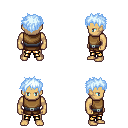
a pixel art fantasy rpg character, male body template, human, tanned skin, leather chest armor, gold greaves, white cyan bedhead hairstyle, four views (front, back, left, right), 2x2 character sprite sheet, small pixel art, hard edges, no anti-aliasing